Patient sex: F
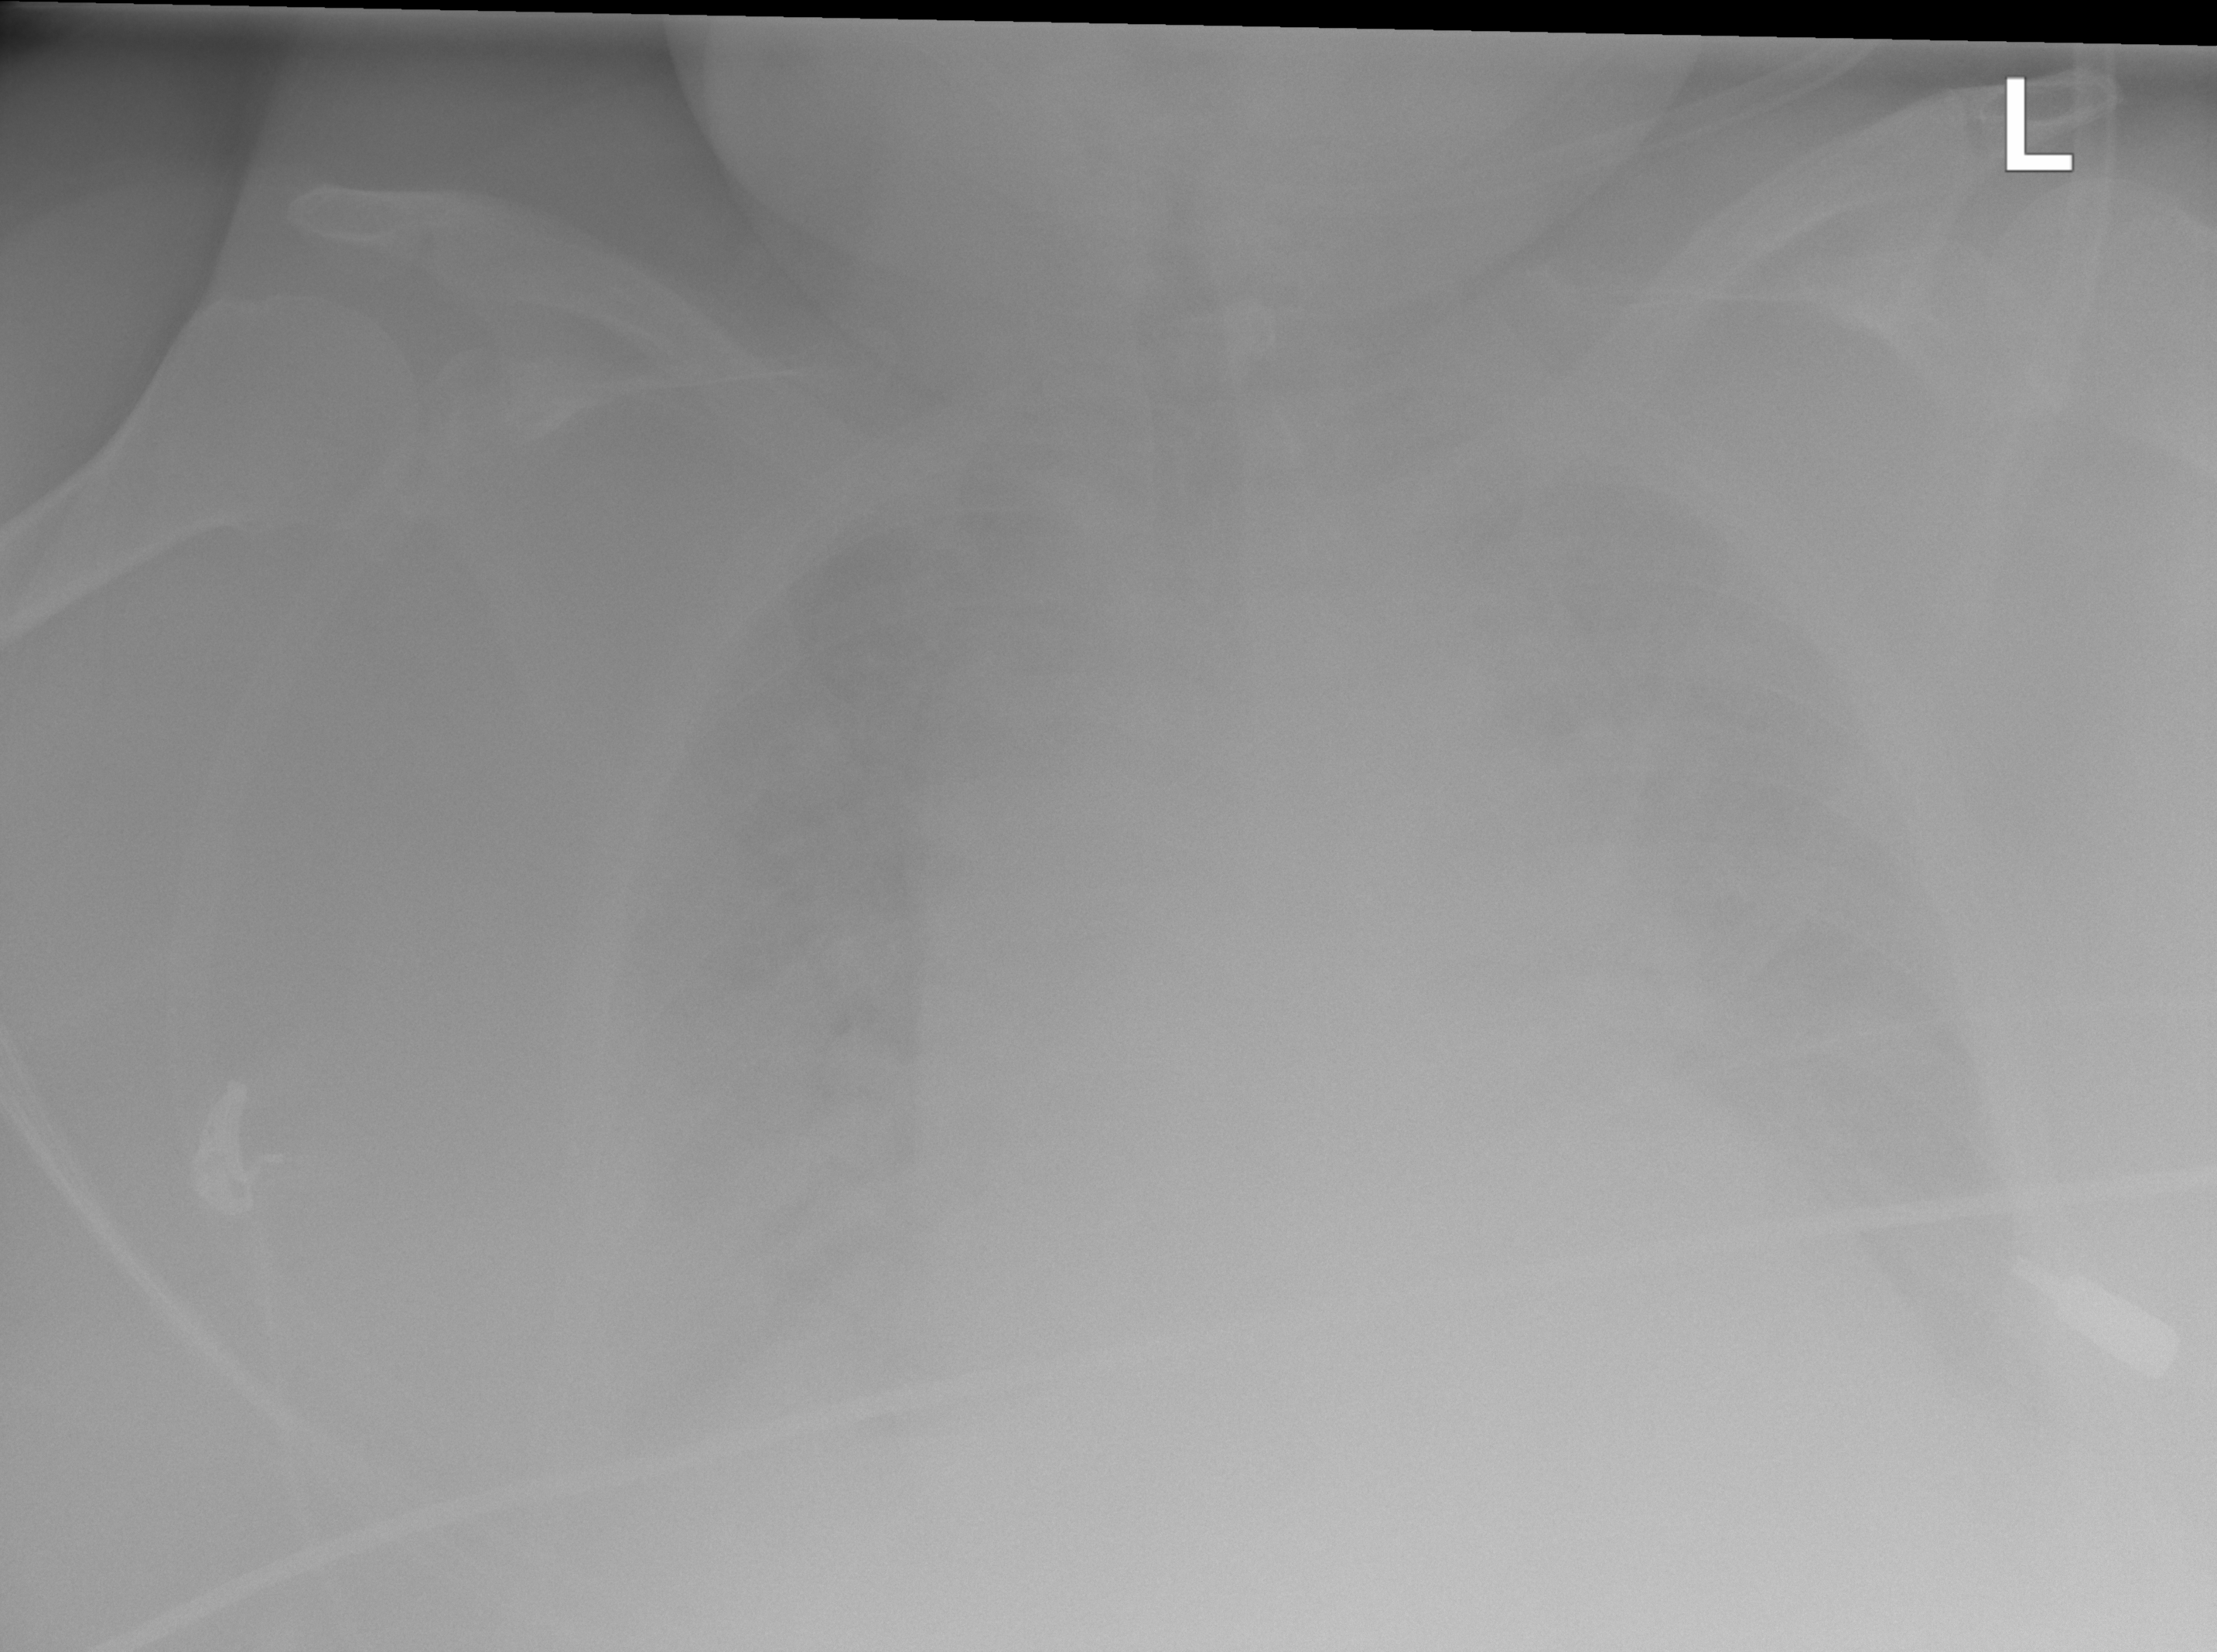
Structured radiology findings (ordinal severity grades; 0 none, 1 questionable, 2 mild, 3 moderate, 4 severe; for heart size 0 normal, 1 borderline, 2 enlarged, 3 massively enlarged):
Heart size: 2
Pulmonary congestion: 3
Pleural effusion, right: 2
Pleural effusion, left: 2
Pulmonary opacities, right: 3
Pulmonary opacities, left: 3
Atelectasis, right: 2
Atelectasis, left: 2